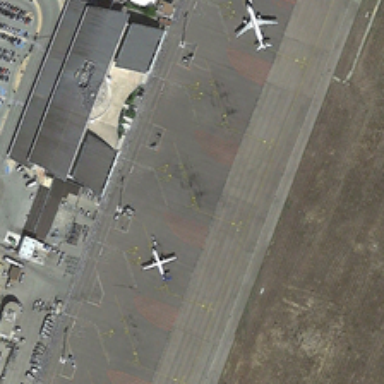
Two planes are in an airport near a large parking lot .